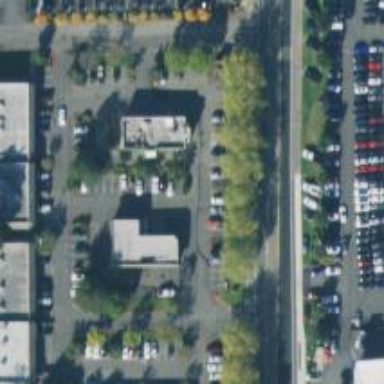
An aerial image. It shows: Retail area.